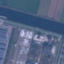
Land use / land cover class: River